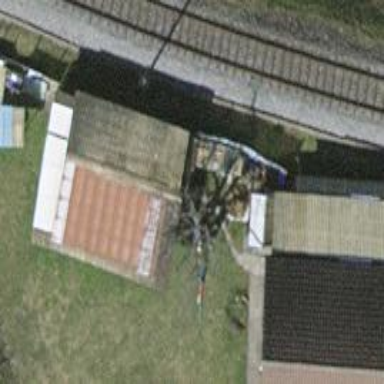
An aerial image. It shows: Shed.